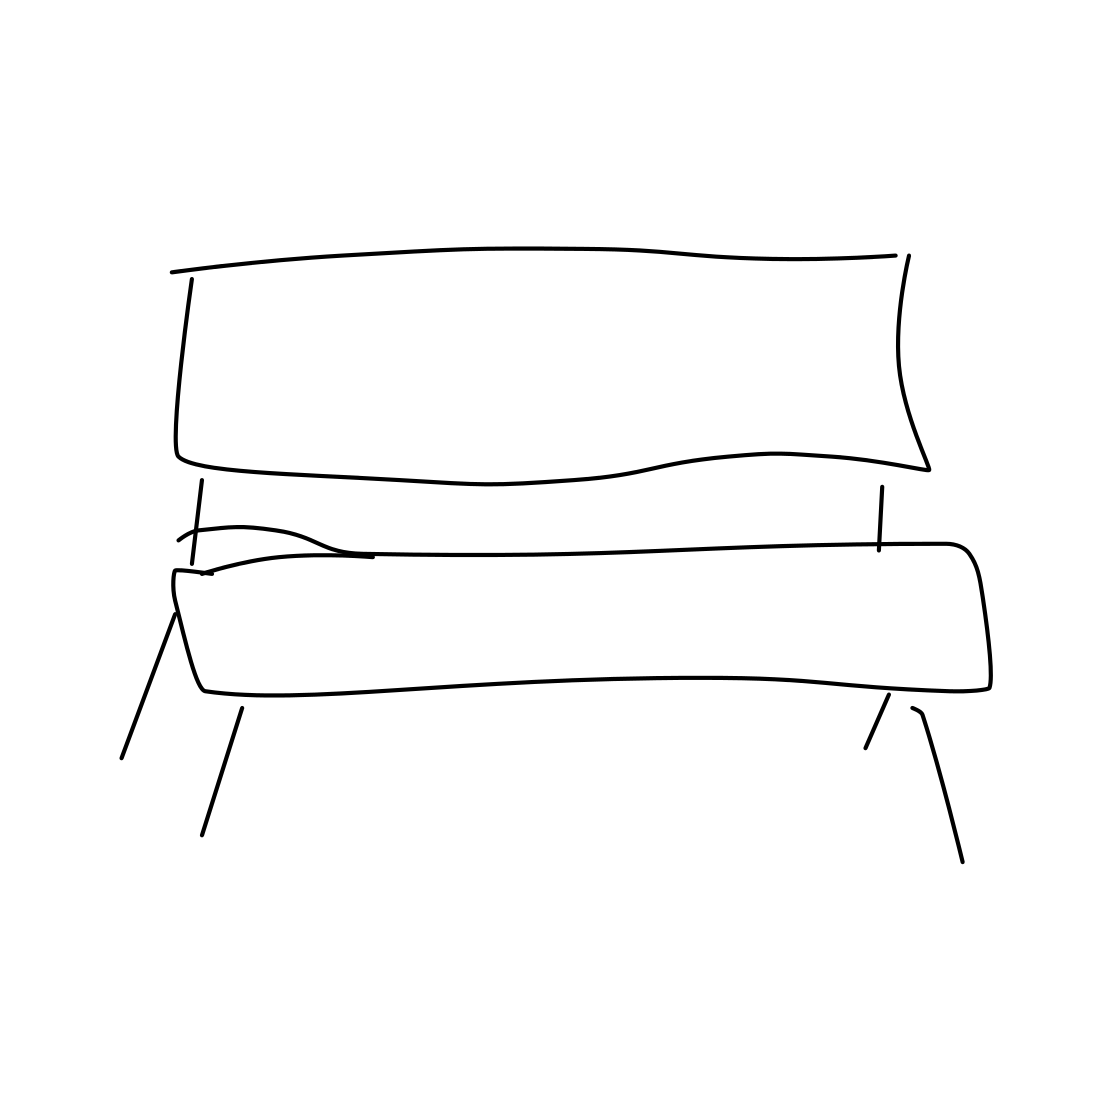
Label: bench